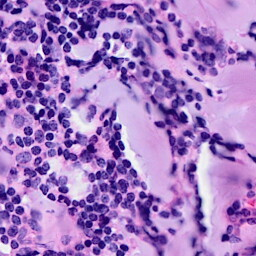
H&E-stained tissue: Breast